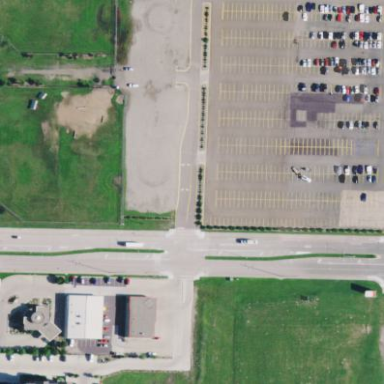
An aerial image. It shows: Paved parking lot at Century High School designated for students.